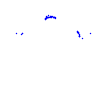
Particle: proton